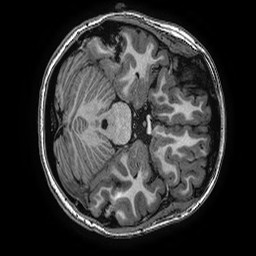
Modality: T1w
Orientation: axial
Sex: female
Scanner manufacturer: ge
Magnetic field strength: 3 T
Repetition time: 0.0077 s
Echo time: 0.003436 s